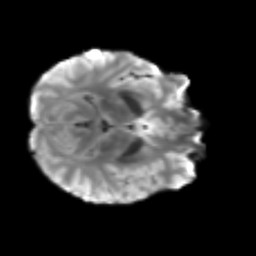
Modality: T2w
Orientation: axial
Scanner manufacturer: siemens
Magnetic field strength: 3 T
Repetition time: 3.6 s
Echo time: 0.092 s